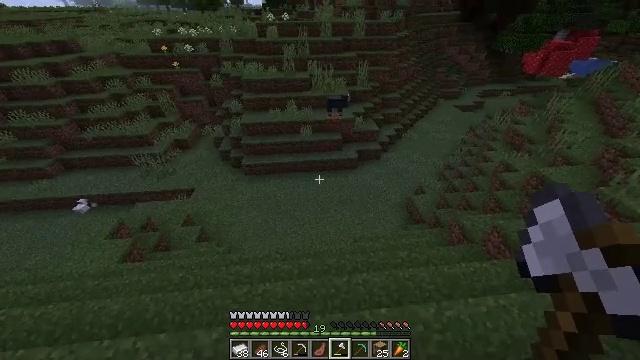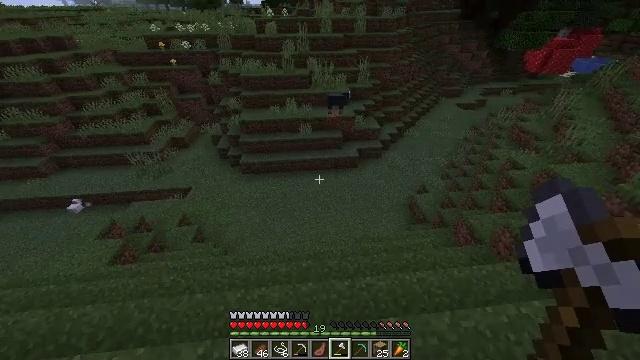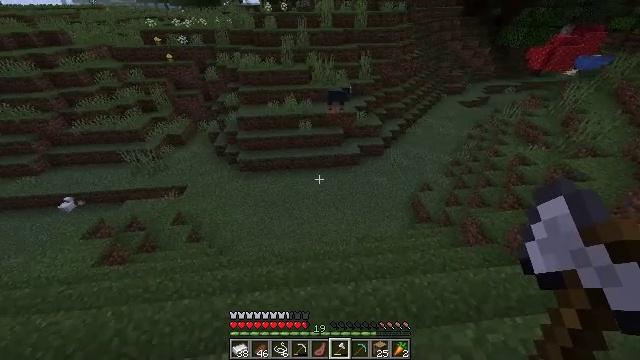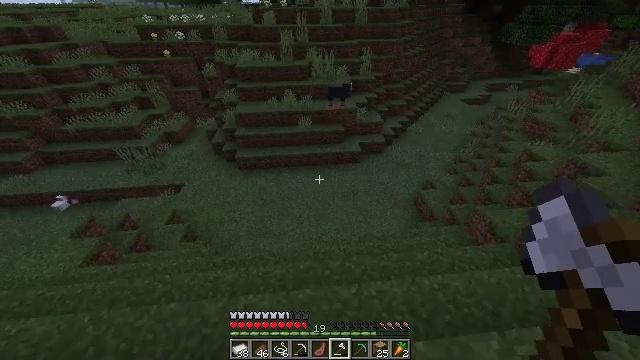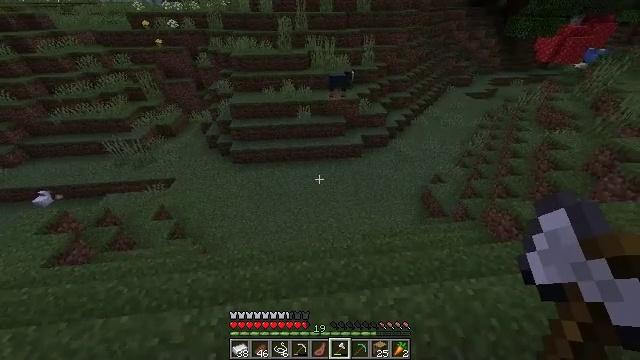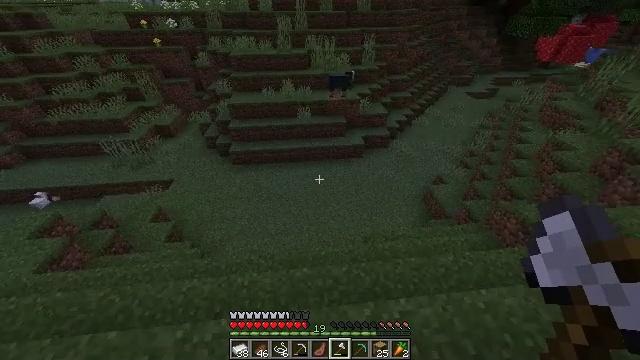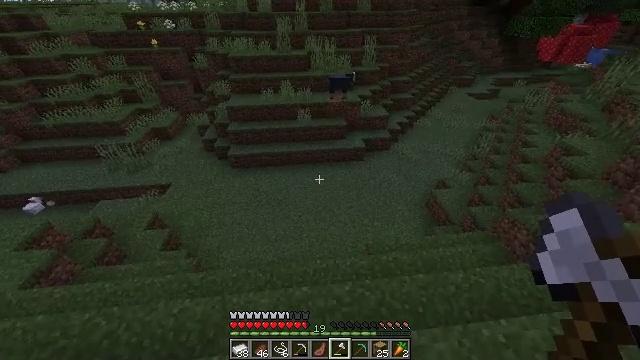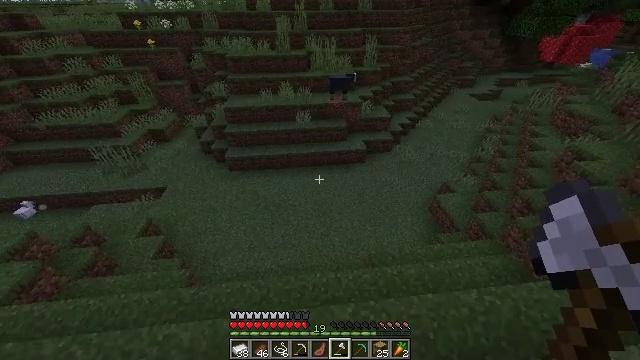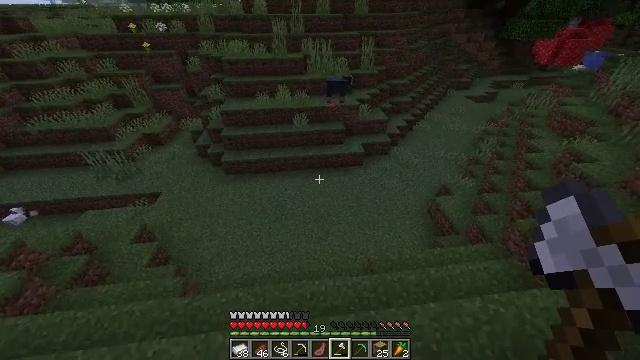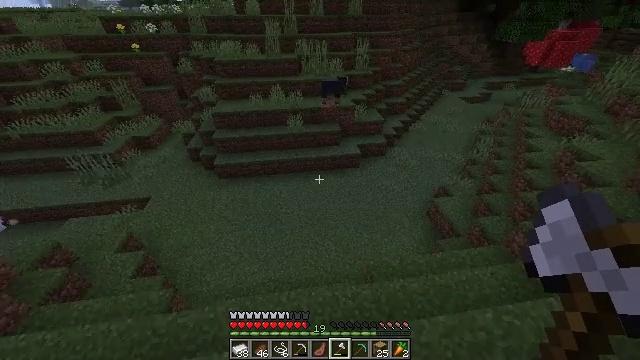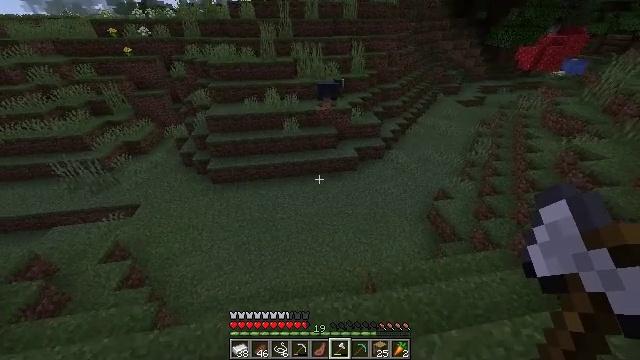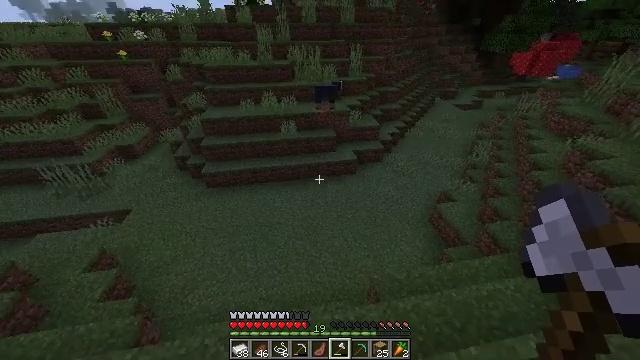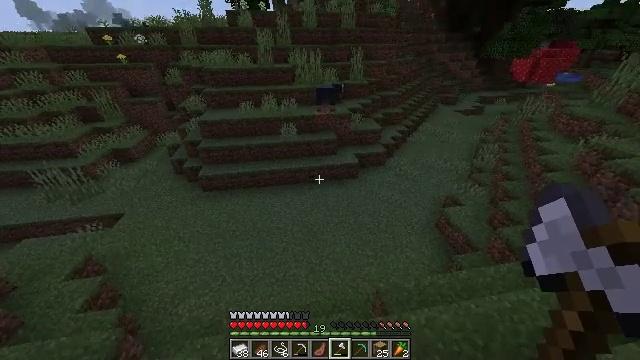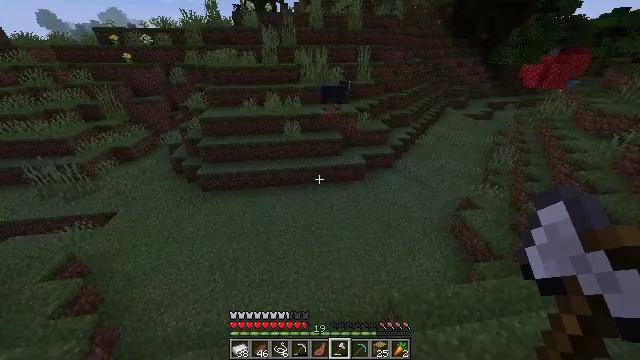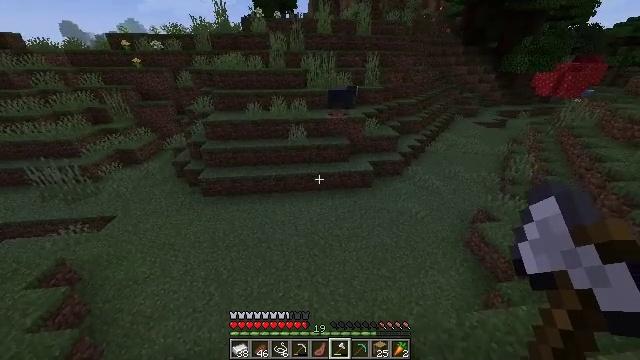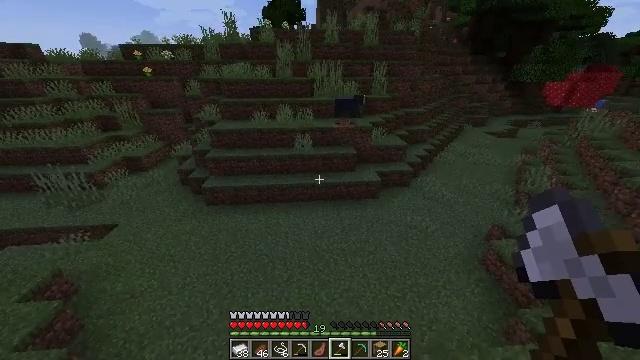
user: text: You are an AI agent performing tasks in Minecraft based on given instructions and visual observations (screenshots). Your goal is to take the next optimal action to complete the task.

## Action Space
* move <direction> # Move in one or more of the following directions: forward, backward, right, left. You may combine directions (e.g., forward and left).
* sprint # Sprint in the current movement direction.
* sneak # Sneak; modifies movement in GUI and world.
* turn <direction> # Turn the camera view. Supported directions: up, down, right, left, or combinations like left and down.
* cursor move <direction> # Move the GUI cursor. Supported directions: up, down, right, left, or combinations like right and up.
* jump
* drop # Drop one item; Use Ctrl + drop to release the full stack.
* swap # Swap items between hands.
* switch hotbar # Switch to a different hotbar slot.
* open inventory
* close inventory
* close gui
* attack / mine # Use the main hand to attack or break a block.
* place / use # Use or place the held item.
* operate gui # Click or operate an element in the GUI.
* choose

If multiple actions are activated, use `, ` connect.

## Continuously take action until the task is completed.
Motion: motion action
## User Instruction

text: Hunt a sheep.
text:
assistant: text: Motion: move forward
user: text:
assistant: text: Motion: move forward, sprint
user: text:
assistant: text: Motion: move forward, sprint
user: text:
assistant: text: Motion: move forward, sprint
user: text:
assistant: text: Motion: move forward, sprint
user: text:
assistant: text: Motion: move forward
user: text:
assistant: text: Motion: move forward
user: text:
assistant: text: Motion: move forward
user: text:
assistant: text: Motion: move forward, sprint, turn right
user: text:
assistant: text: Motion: move forward, sprint, turn right and up
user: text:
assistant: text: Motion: move forward, sprint, turn up
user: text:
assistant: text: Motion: move forward, sprint, turn up
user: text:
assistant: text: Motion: move forward, turn left and up
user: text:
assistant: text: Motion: move forward, turn left and up
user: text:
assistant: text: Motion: move forward, turn left and up
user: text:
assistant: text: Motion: move forward, sprint
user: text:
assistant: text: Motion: move forward, sprint
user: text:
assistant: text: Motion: move forward, sprint
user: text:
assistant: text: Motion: move forward, sprint, turn up
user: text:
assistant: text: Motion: move forward, sprint
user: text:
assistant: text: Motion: move forward
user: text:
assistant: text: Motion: move forward
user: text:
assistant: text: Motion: move forward
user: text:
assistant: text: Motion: move forward, sprint
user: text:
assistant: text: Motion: move forward, sprint
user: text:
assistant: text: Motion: move forward, sprint
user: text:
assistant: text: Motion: move forward, sprint, turn up
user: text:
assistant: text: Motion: move forward, turn left and up
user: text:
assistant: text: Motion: move forward, turn left and up
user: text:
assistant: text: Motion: move forward, sprint, turn left and up